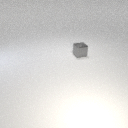
small gray metal cube